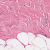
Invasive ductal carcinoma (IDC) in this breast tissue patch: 0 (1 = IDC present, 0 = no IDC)